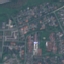
Land use / land cover: Residential